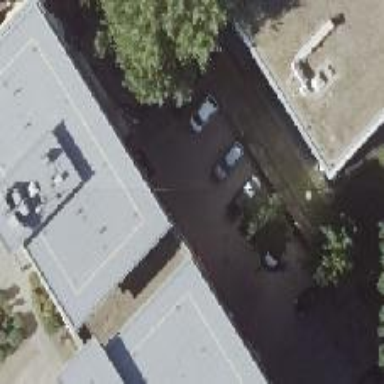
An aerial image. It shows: Building consisting of apartments.